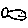
Label: fish